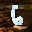
Label: 6